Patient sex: F
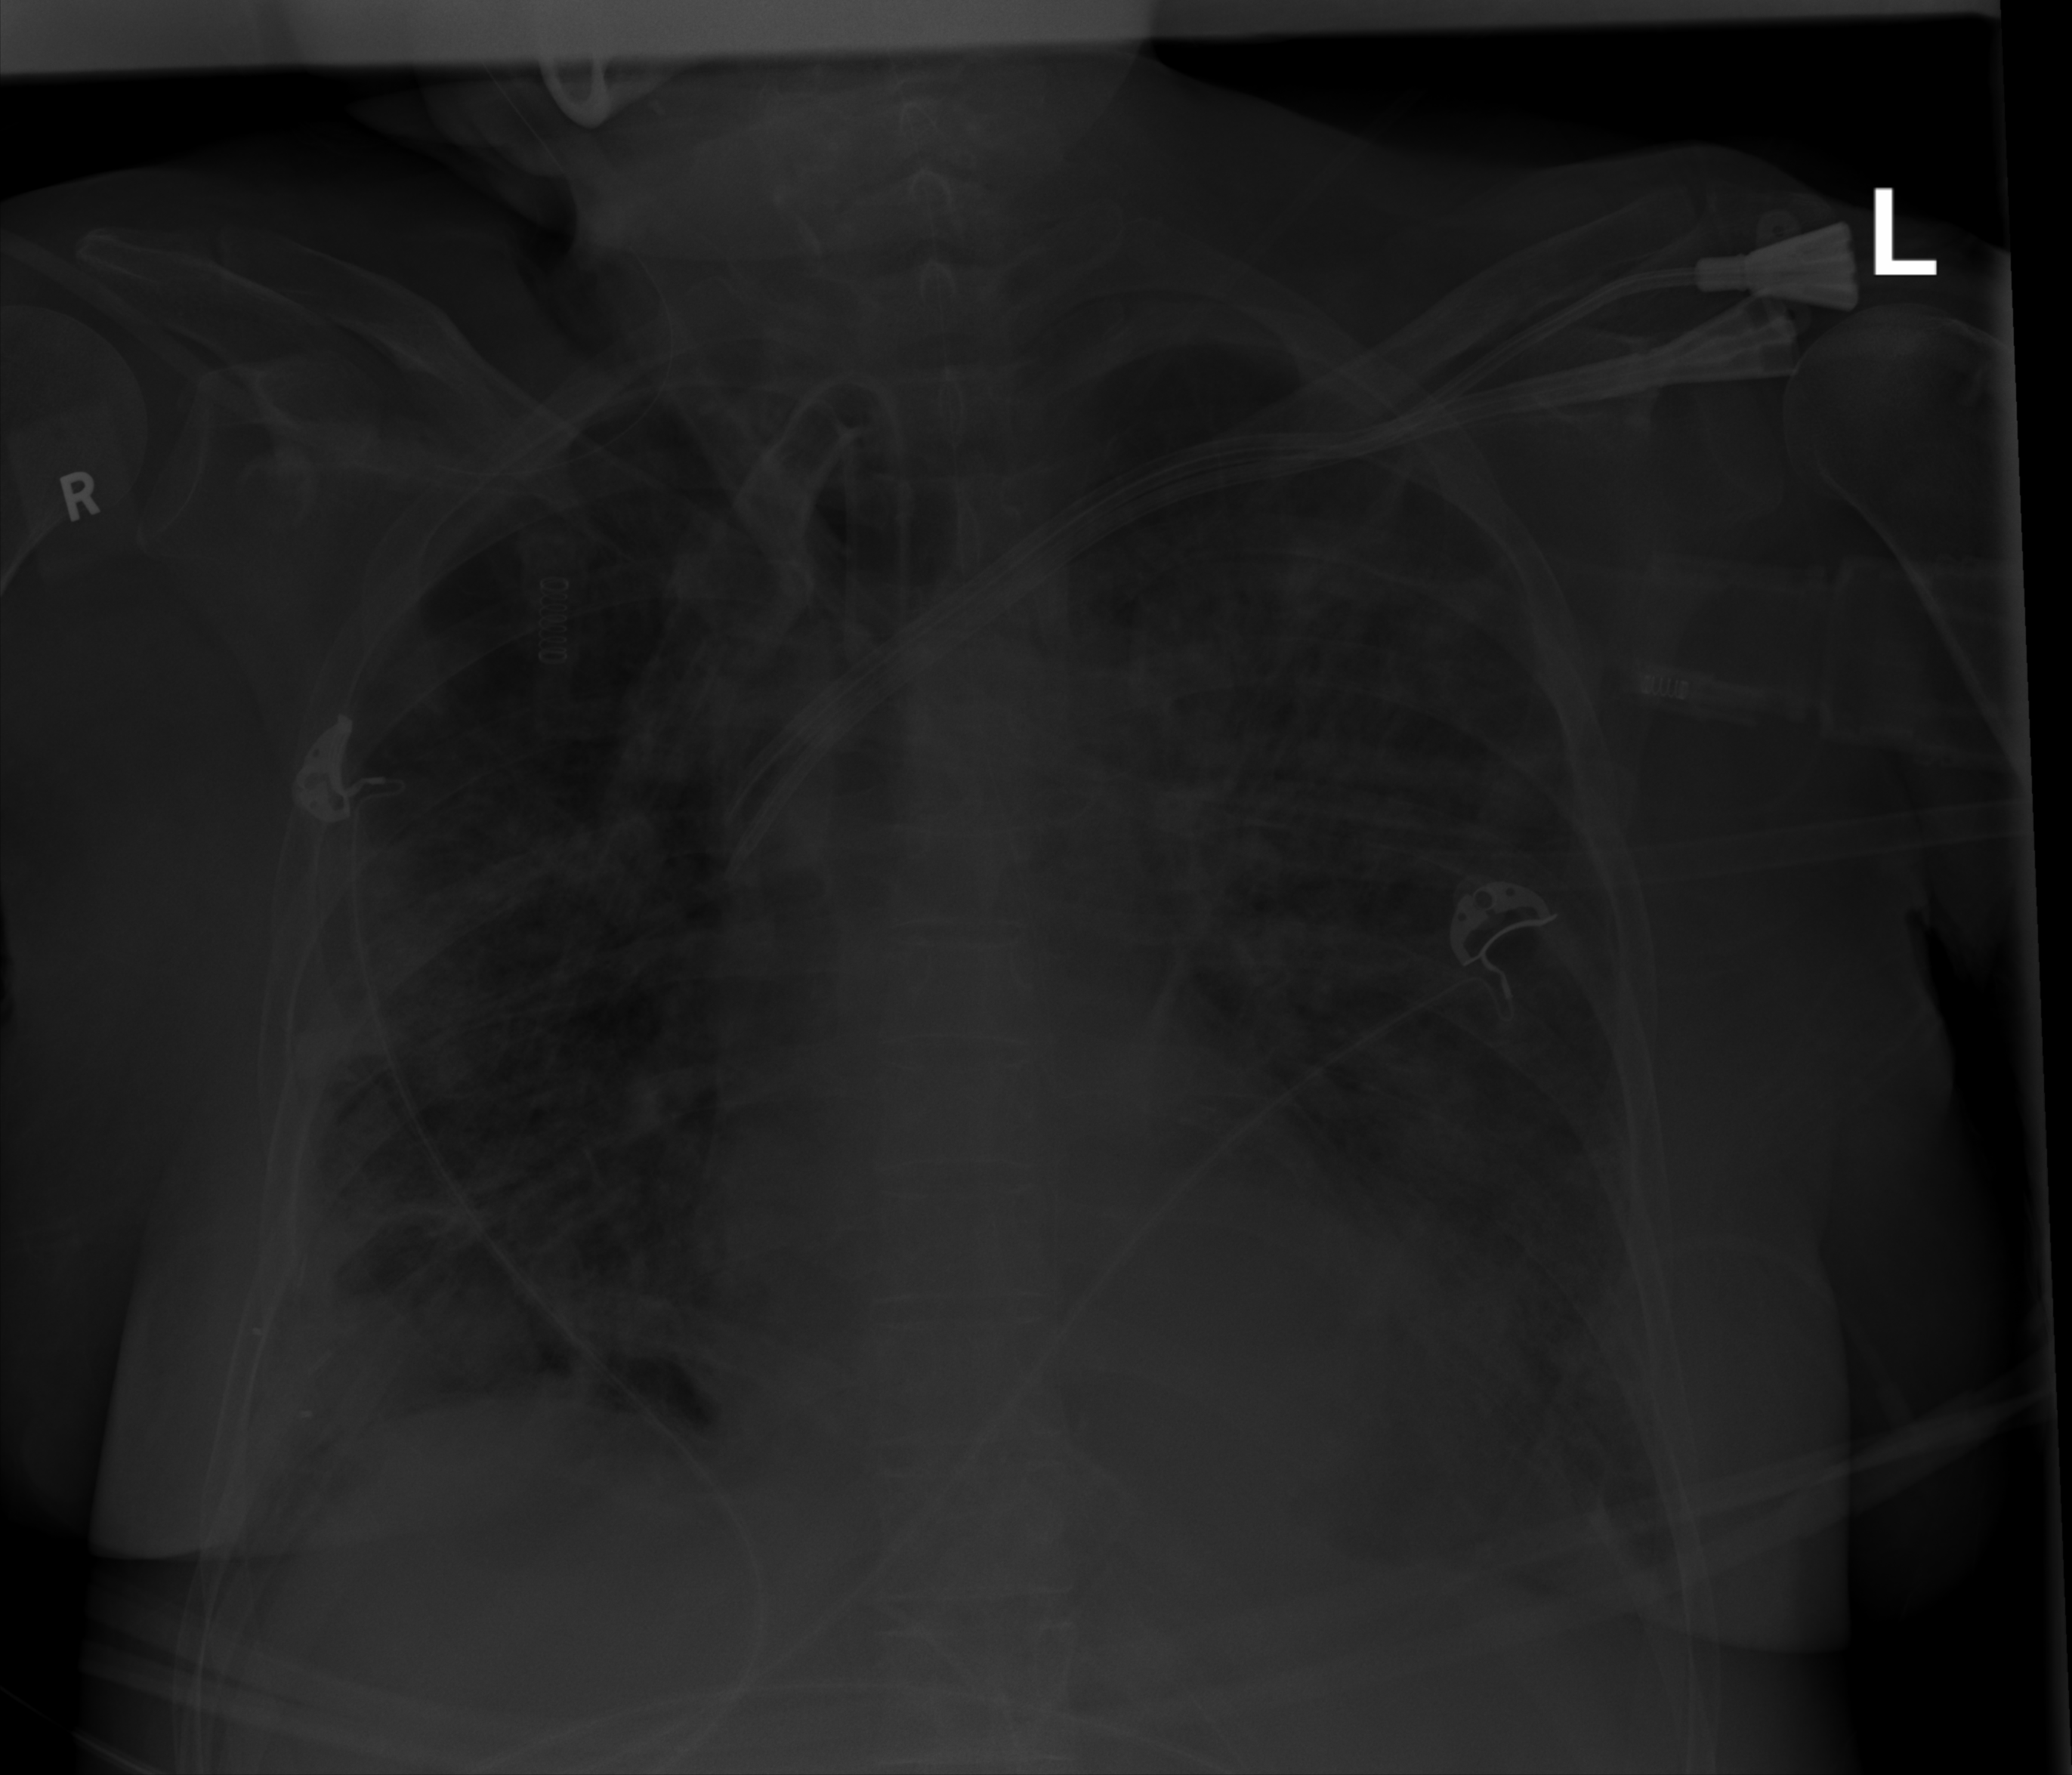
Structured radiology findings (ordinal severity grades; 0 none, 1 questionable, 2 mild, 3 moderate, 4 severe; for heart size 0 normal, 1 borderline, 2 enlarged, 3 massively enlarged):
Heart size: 0
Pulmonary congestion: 2
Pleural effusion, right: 2
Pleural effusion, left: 2
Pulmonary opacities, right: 3
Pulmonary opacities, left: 3
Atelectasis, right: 3
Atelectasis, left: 2